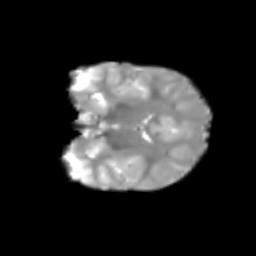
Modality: T2w
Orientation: coronal
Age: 6
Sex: female
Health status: healthy